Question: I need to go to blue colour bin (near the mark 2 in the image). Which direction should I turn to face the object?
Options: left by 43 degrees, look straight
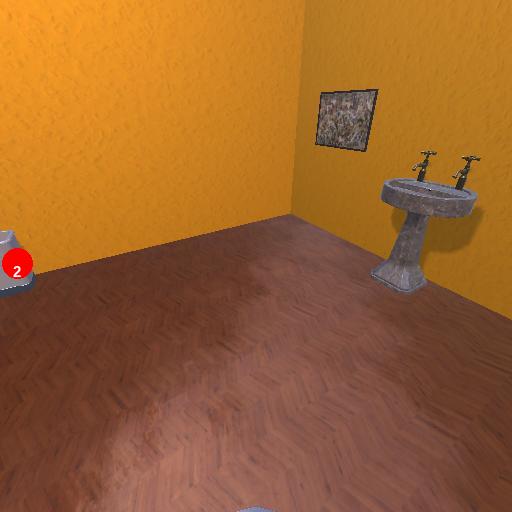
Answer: left by 43 degrees